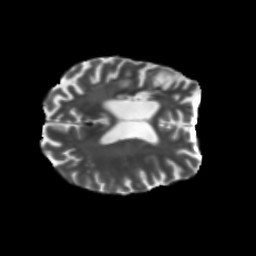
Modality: T2w
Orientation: axial
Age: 68
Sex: female
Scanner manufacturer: siemens
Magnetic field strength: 3 T
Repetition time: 5.25 s
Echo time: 0.08 s